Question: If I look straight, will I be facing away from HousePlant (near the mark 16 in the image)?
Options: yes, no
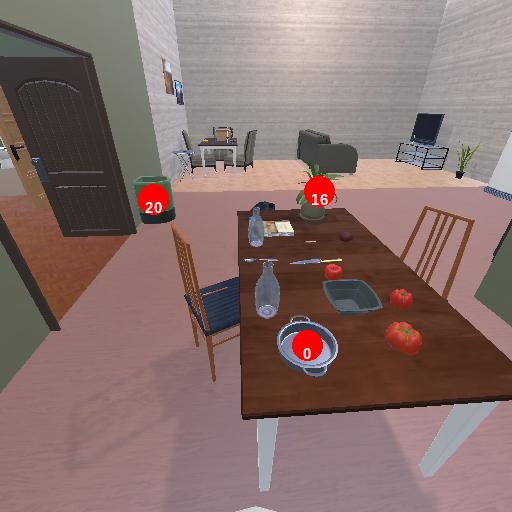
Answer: yes